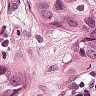
Metastatic tissue present: yes